Interaction volume radius: 10 \u00c5
Interaction volume height: 15 \u00c5
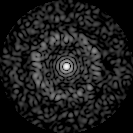
Disorder parameter: 0.8299